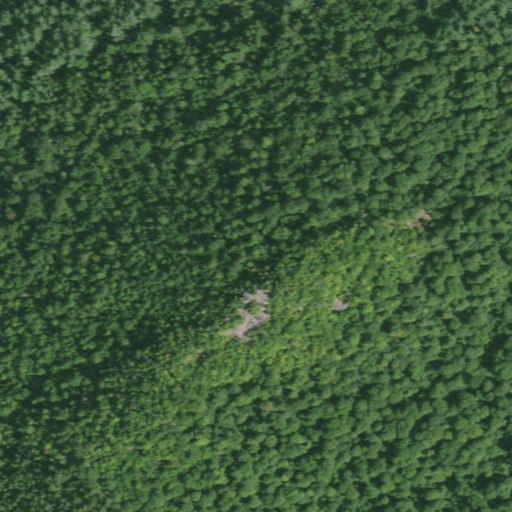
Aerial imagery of mountain in New York named Pine Hill containing deciduous forest, evergreen forest, mixed forest, and shrub